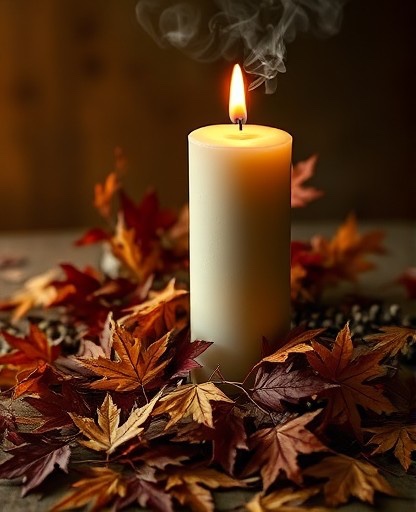
Category: Halloween